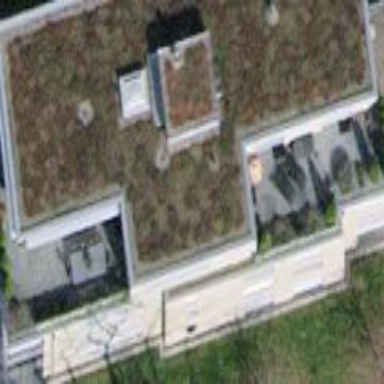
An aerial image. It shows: The building has flat roof oriented across.